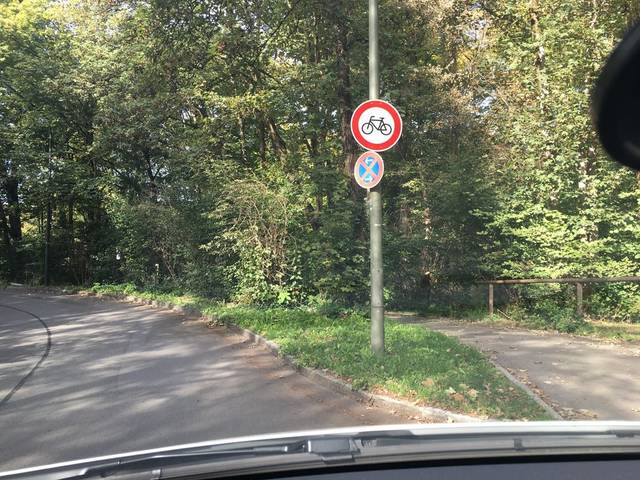
Region: Germany
Coordinates: 48.16, 11.602